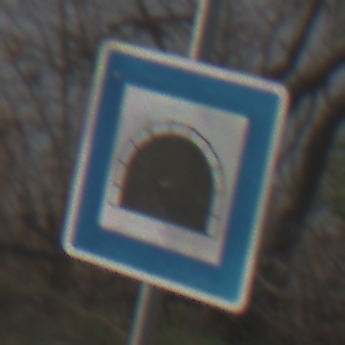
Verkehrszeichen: Tunnel
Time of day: MorningAfternoon
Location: Outdoor (Nature)
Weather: PartlyCloudy
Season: NotSpecified
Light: Natural